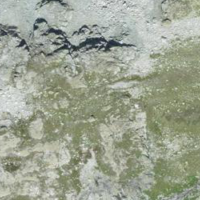
EUNIS habitat code: 31
Species observed at this site:
Campanula scheuchzeri